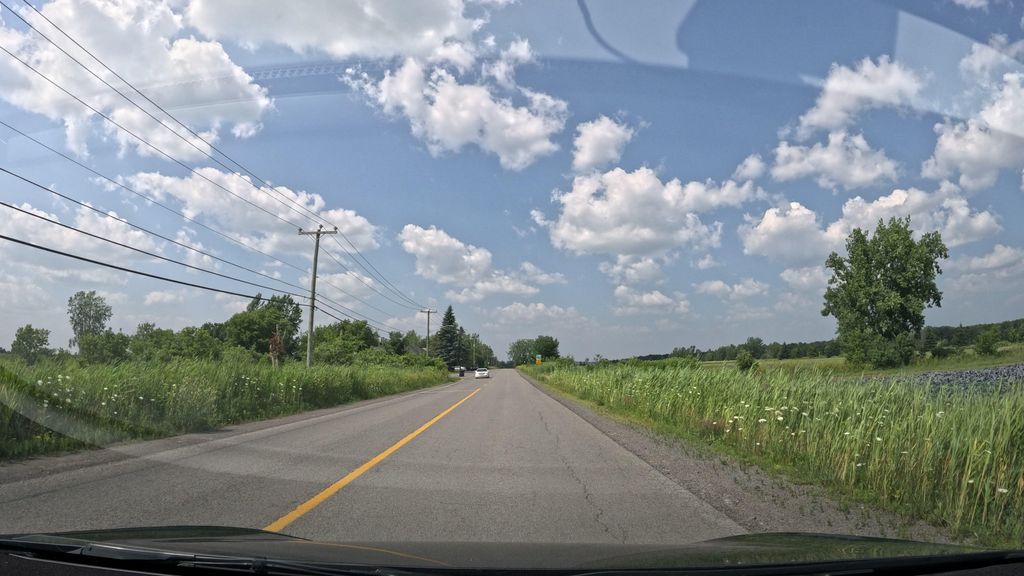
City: montreal